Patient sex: F
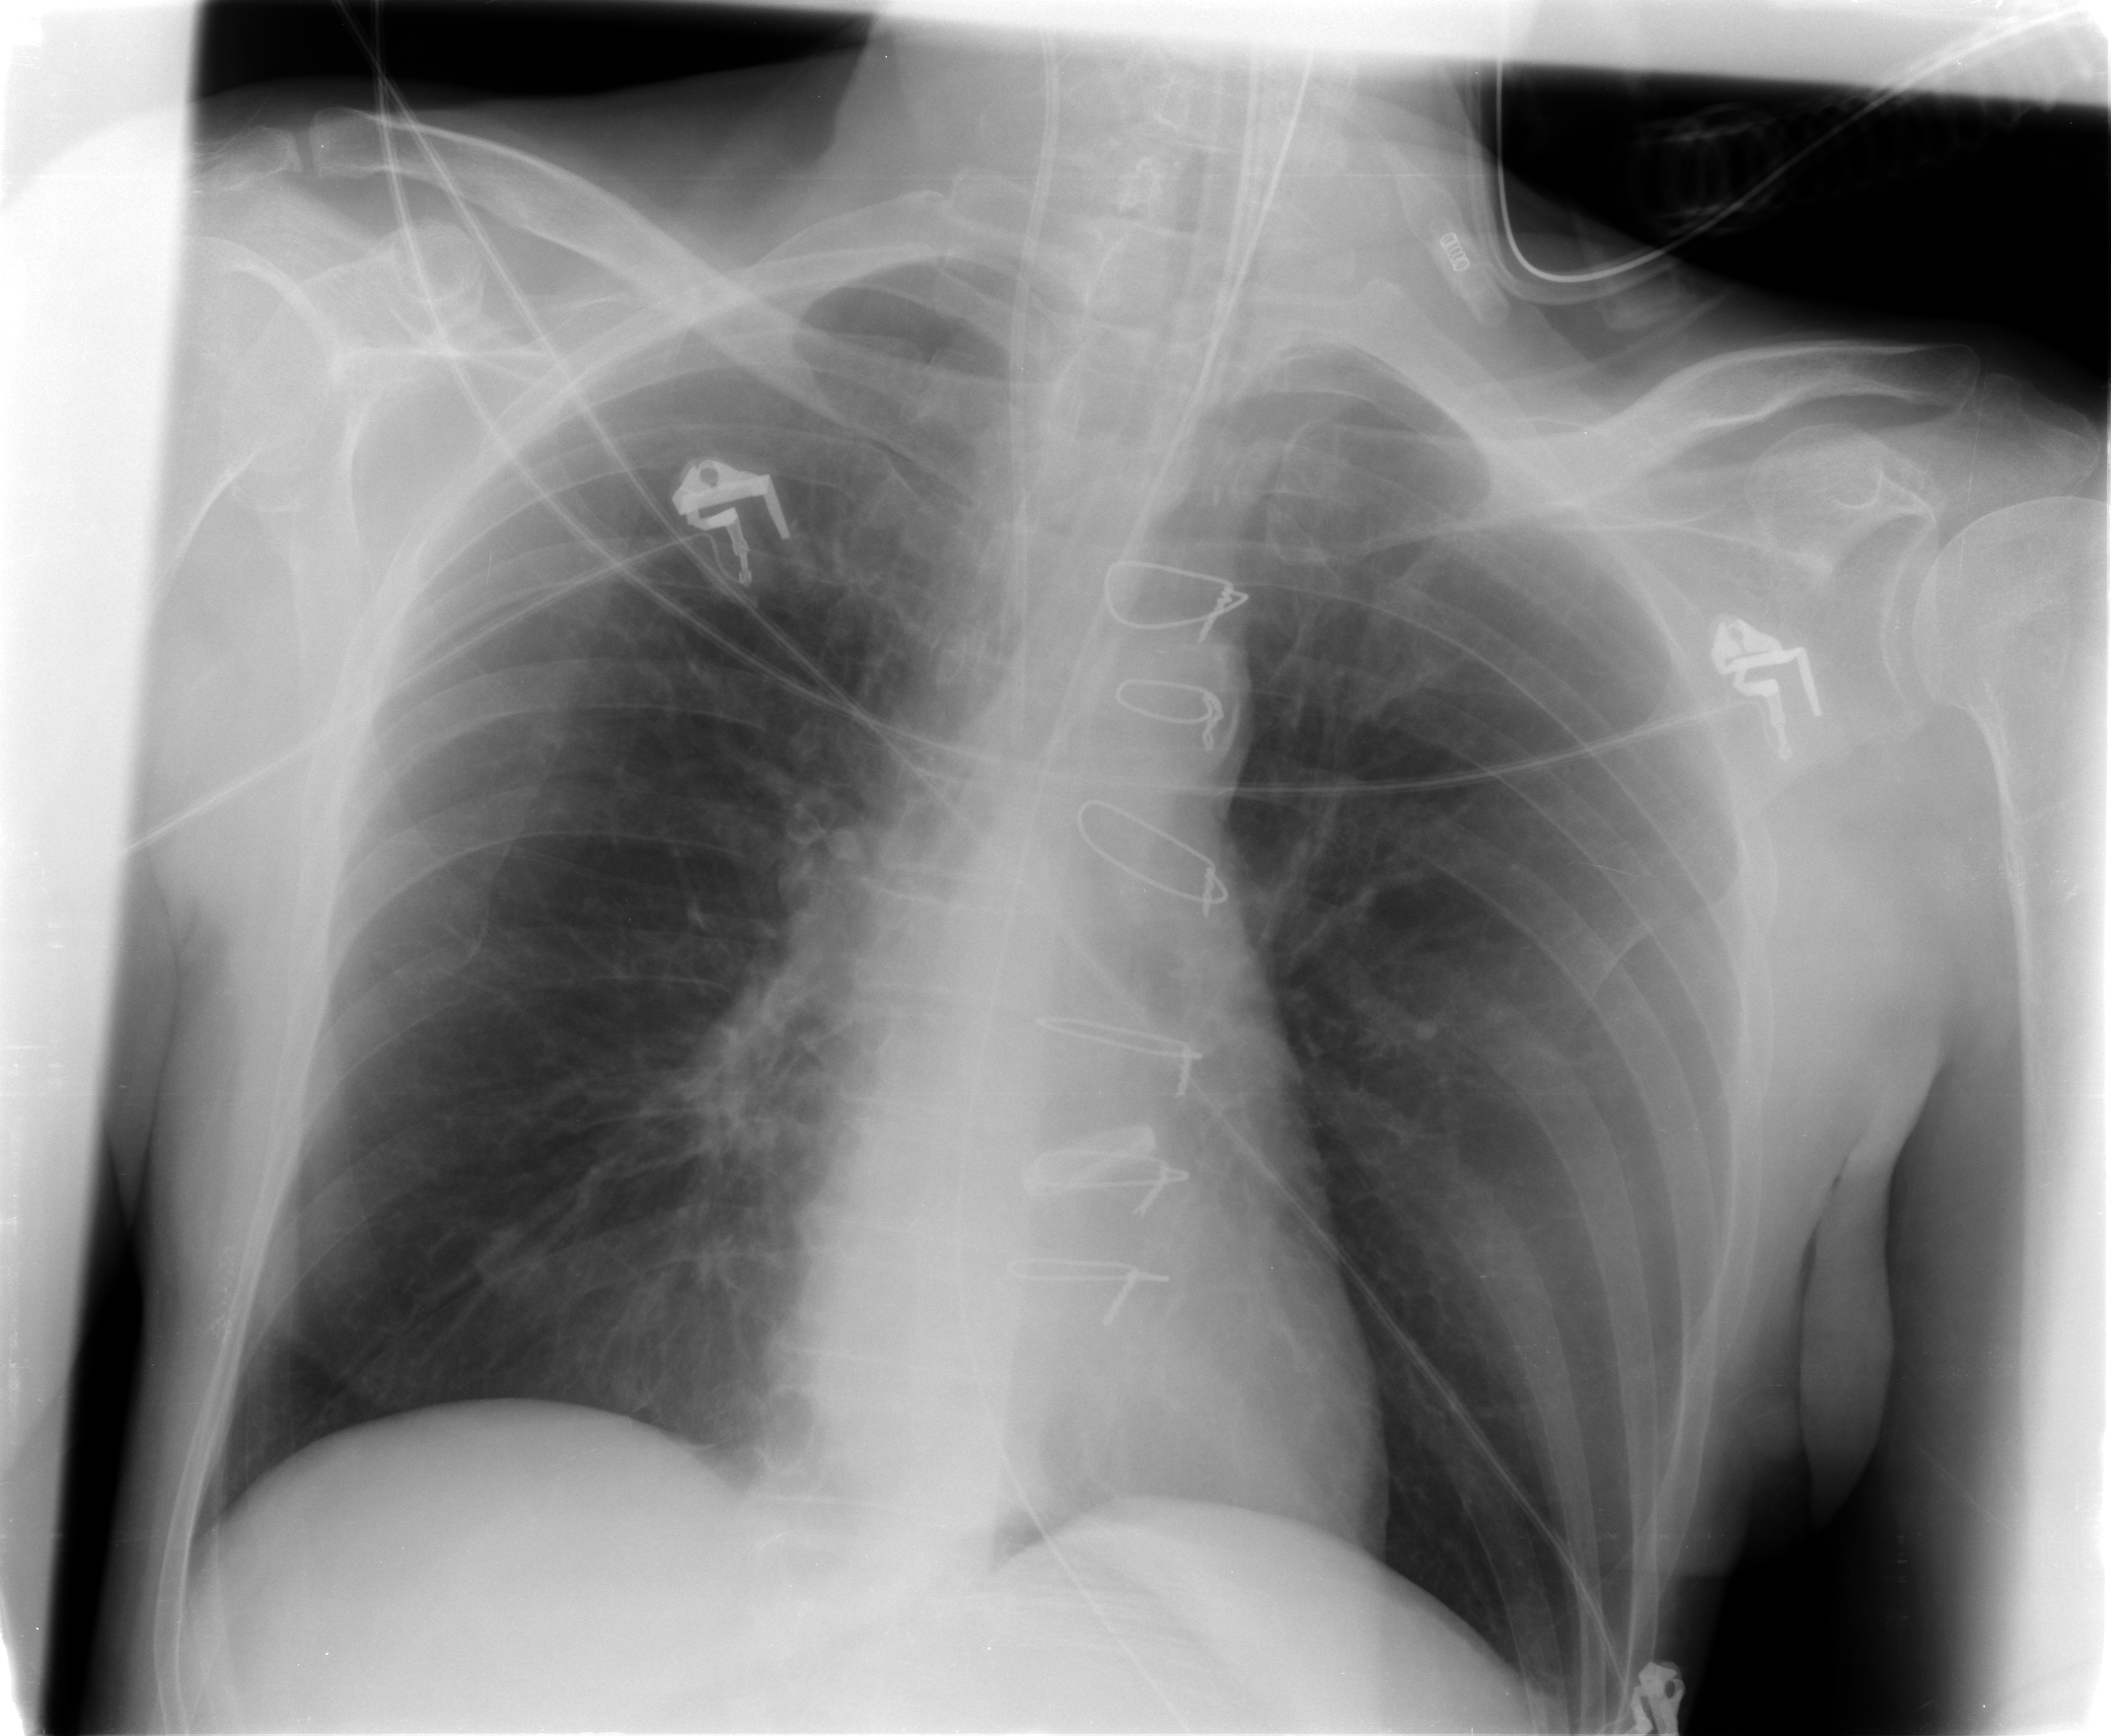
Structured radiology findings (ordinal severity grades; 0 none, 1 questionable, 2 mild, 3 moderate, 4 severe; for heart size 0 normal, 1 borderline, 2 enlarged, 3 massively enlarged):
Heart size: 0
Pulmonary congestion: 1
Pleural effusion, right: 0
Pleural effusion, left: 0
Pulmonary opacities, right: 0
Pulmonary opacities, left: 0
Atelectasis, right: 1
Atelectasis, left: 0